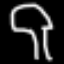
Label: mushroom